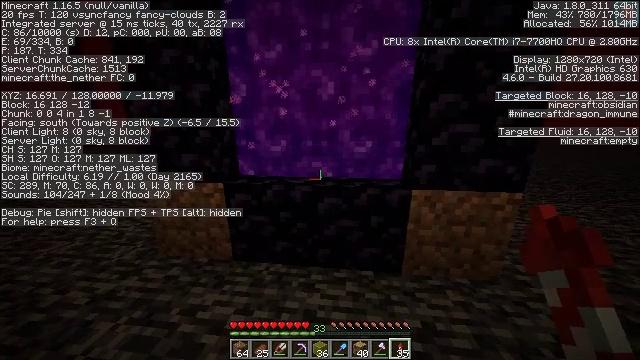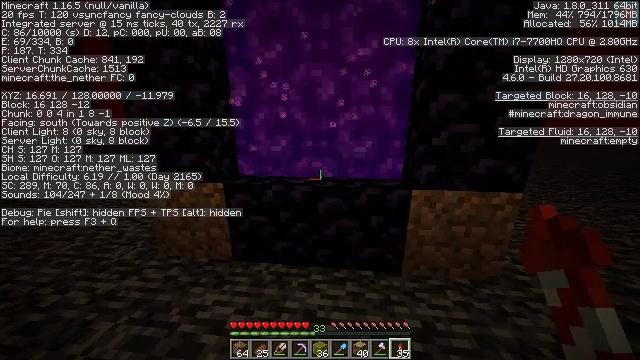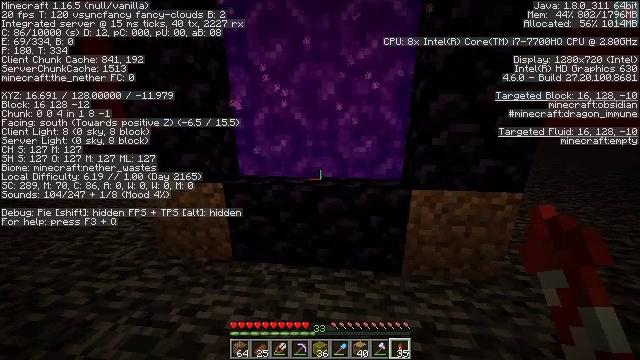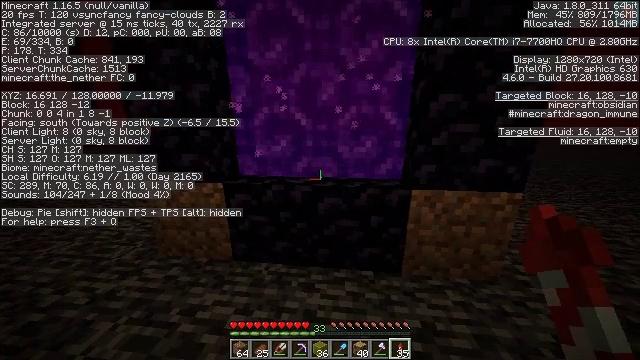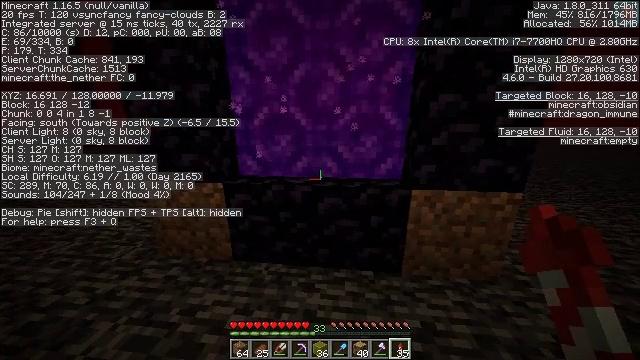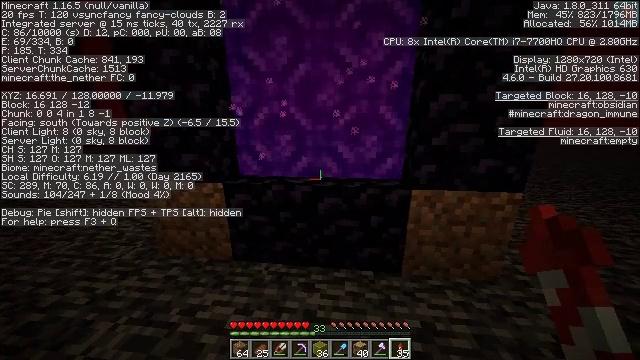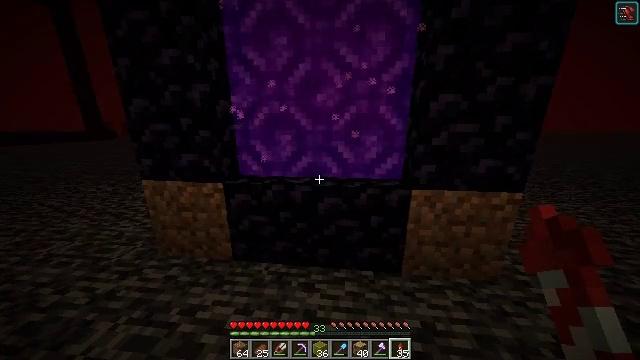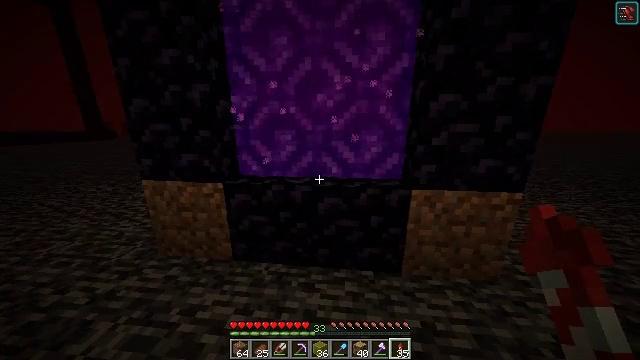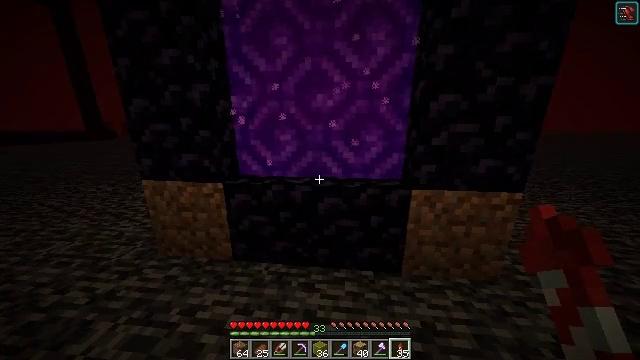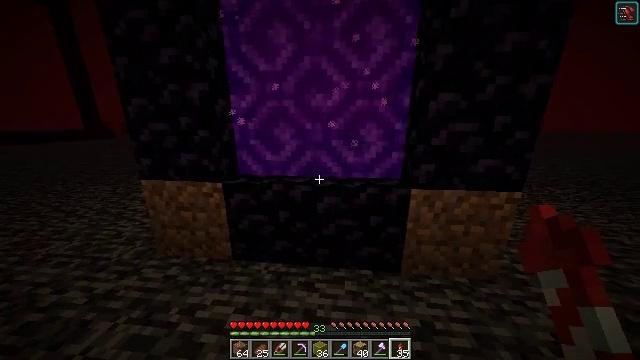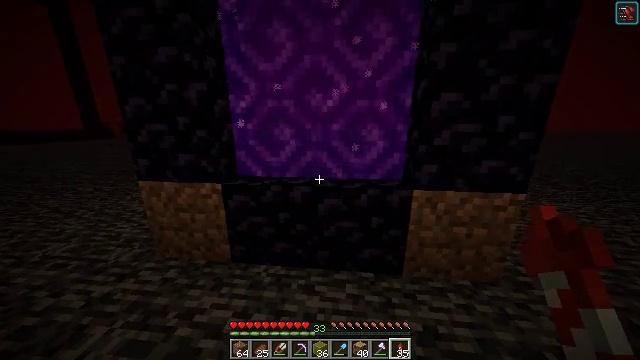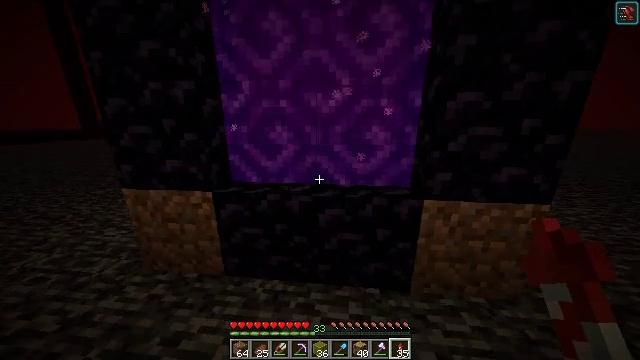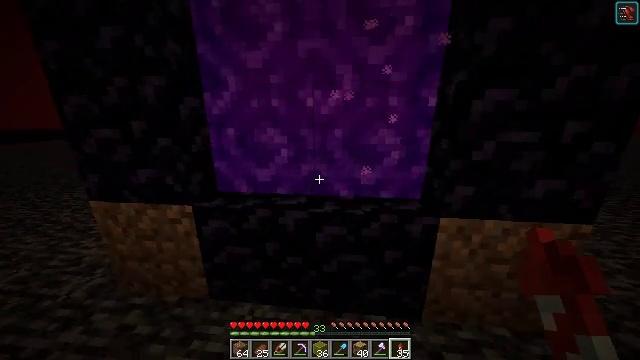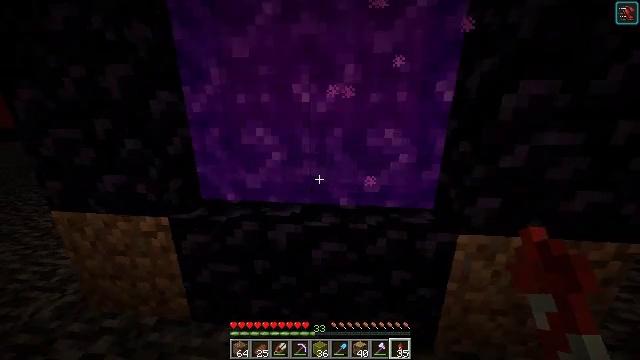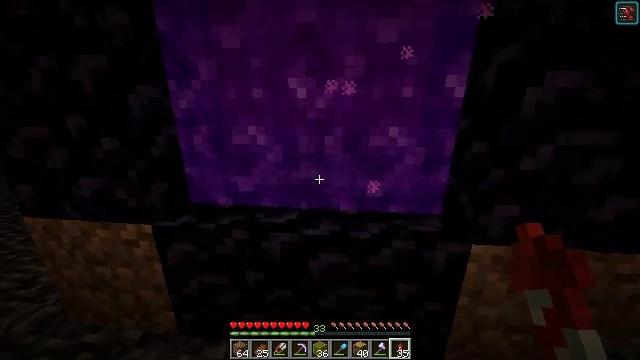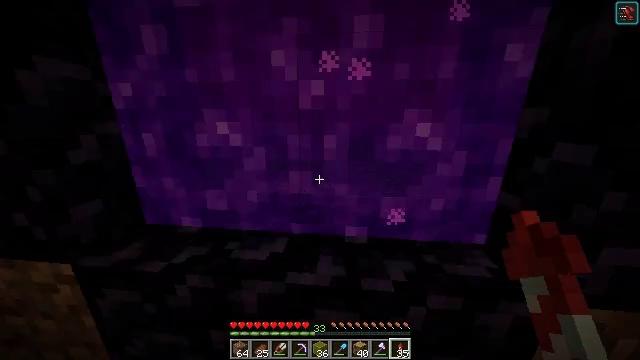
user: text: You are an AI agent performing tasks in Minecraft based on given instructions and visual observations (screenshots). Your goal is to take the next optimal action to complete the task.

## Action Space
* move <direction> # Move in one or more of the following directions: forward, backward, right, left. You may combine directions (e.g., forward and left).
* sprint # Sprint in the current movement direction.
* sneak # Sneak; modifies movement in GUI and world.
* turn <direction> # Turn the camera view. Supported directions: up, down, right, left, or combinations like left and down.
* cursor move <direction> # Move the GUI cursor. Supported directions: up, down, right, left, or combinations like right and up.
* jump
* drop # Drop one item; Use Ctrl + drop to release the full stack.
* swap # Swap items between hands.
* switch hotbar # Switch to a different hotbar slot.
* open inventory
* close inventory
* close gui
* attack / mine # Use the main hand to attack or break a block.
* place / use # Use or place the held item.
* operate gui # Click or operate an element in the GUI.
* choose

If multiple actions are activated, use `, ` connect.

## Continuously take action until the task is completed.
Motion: motion action
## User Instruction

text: Craft a honeycomb block by arranging honeycombs in the crafting grid.
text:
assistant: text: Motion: attack / mine
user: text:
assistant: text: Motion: attack / mine
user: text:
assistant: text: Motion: attack / mine
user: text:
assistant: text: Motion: attack / mine
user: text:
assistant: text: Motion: attack / mine
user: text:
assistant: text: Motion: attack / mine
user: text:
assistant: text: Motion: attack / mine
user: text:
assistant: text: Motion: attack / mine
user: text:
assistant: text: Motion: attack / mine
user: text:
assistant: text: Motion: move forward, attack / mine
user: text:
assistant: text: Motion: move forward, attack / mine
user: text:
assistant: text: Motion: move forward, attack / mine
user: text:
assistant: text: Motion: move forward, attack / mine
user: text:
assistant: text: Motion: move forward, attack / mine
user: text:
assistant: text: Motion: move forward, attack / mine
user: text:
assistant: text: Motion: move forward, attack / mine
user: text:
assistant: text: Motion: move forward, attack / mine
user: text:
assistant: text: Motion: move forward, attack / mine
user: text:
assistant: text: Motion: attack / mine
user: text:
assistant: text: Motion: turn left and down, attack / mine
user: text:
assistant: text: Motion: attack / mine
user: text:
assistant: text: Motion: turn left, attack / mine
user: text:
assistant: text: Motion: turn left, attack / mine
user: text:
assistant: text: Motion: attack / mine
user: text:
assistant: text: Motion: attack / mine
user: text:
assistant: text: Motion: turn right, attack / mine
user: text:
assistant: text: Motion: turn right, attack / mine
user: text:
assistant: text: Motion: attack / mine
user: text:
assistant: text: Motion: attack / mine
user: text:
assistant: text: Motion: move forward, attack / mine